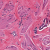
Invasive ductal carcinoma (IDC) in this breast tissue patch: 0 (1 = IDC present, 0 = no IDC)